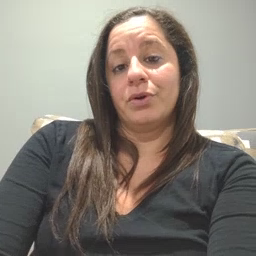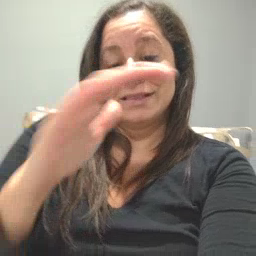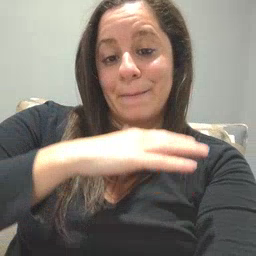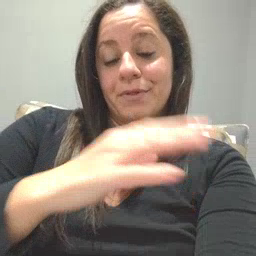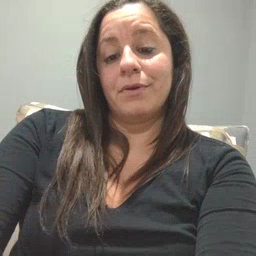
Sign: table